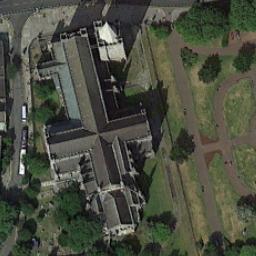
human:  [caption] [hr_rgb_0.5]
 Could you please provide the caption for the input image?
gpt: There is a church on the open place next to some trees and grass .

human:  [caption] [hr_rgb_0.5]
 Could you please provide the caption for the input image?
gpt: A black church with a cruciform roof and a white tower, Surrounded by a lawn, Trees and roads .

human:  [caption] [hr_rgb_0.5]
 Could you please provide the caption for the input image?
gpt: The church with a cross-shaped roof and some trees are next to it .

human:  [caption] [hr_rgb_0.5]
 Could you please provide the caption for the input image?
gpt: This is a church that looks like a cross from above .

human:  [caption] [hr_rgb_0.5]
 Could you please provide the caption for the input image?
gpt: There are many trees near the church .